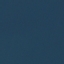
Land use / land cover: SeaLake